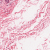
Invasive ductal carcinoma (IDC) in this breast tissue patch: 0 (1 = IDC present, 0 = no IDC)